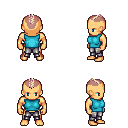
a pixel art fantasy rpg character, male body template, human, tanned skin, teal sleeveless shirt, metal pants, white blonde short mohawk hairstyle, four views (front, back, left, right), 2x2 character sprite sheet, small pixel art, hard edges, no anti-aliasing